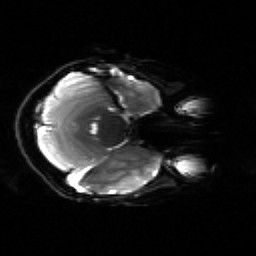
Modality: sbref
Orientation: axial
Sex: male
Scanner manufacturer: siemens
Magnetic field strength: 3 T
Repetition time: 5 s
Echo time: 0.071 s